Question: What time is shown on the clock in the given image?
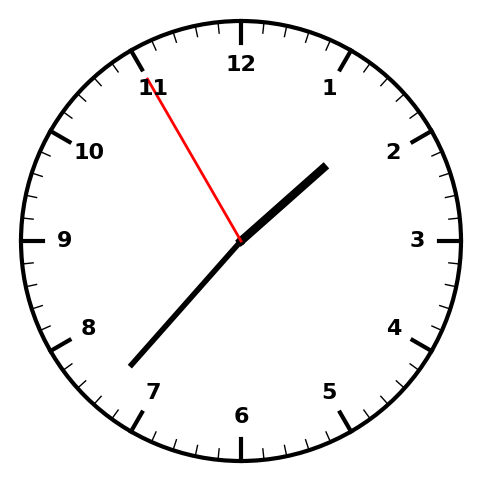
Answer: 01:36:55